Field crop: tomato
Growth stage: 1
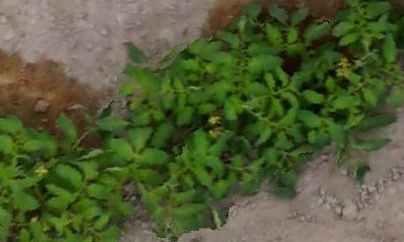
Species: tomato